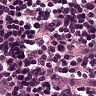
Metastatic tissue present: no